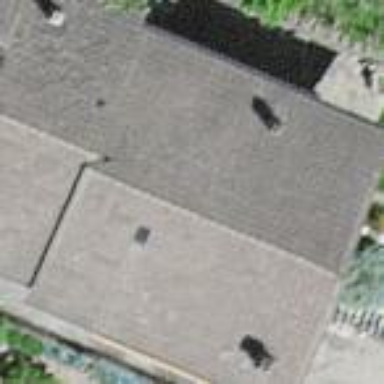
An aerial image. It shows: Simple house.